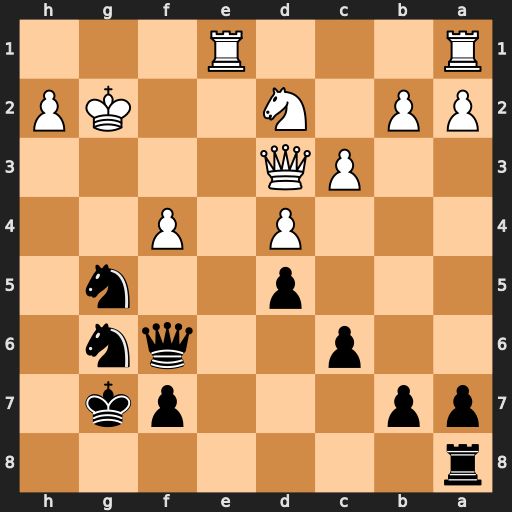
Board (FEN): r7/pp3pk1/2p2qn1/3p2n1/3P1P2/2PQ4/PP1N2KP/R3R3
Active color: b
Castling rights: -
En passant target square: -
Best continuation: Nxf4+ Kh1 Nxd3